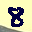
Label: 8